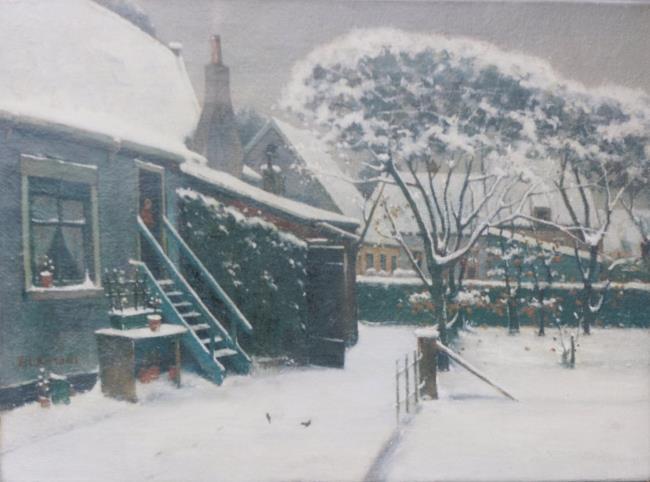
Title: Dorpstuintje in de sneeuw (Katwijk)
Artist: Eduard Karsen
Earliest date: 1875
Latest date: 1905
Genre: painting
Iconography: Pomander
Keywords: cityscape, townscape, two human figures, garden, tree, chicken, house, chimney, stairs, snow, winter, flowerpot, topography